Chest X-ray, AP view. Patient: 33 years old, sex F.
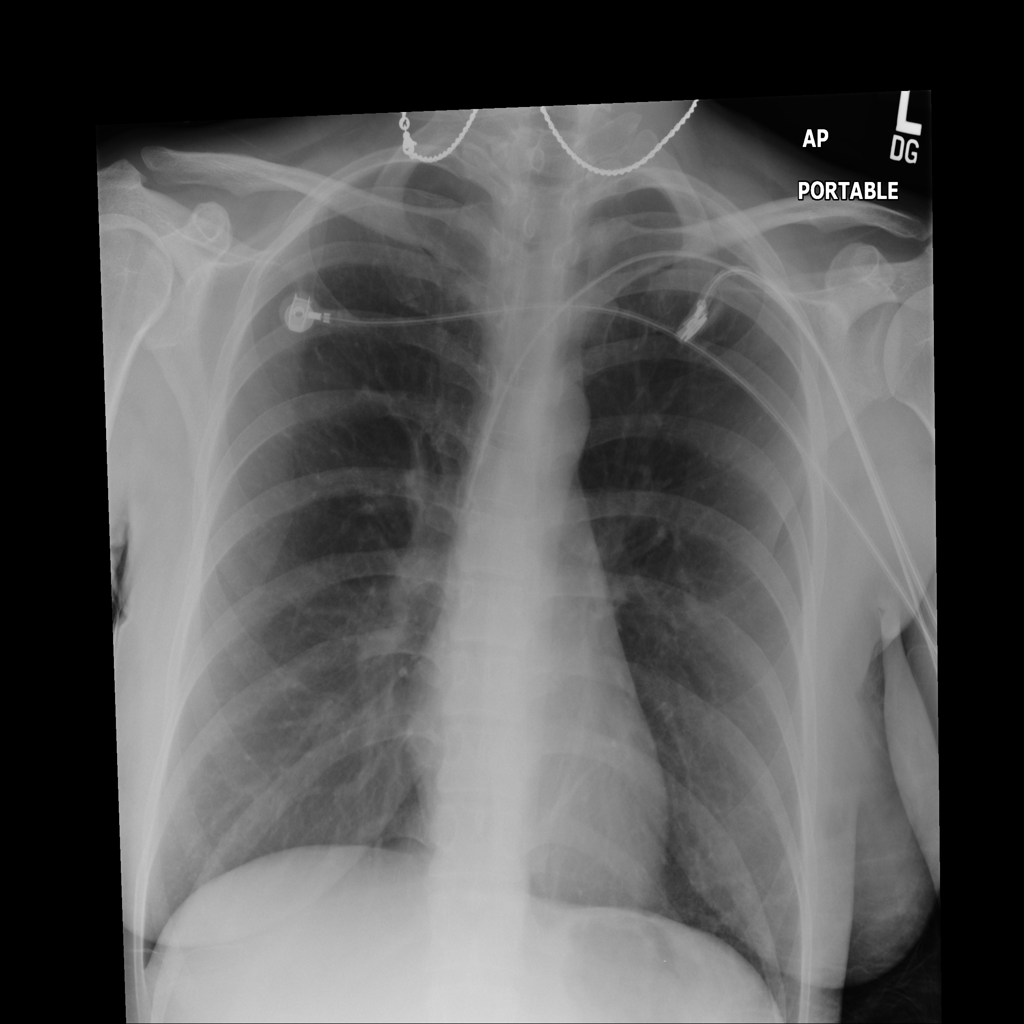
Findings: No Finding